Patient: sex M, age 74
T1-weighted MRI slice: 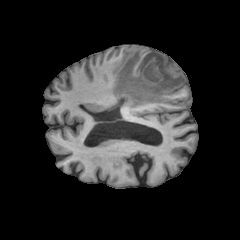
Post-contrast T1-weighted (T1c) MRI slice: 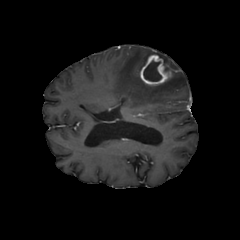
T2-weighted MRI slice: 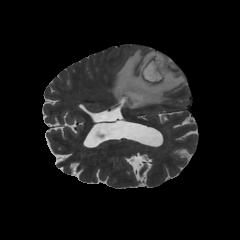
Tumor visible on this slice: yes
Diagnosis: Glioblastoma, IDH-wildtype
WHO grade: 4